Aerial crown-view tile of a tropical tree (Barro Colorado Island, Panama), acquired 20241112:
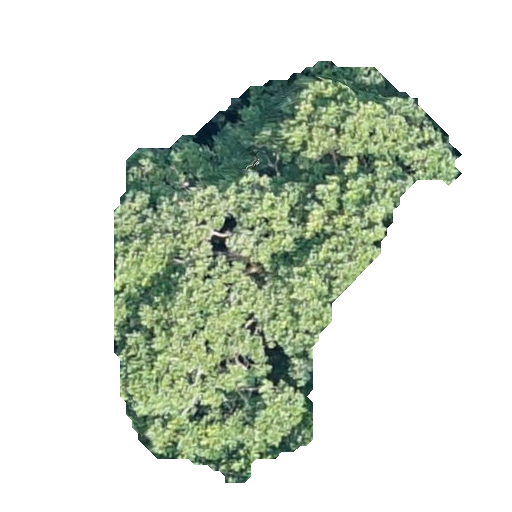
Species: Simarouba amara
GBIF accepted scientific name: Simarouba amara
Crown area: 135.726 m²